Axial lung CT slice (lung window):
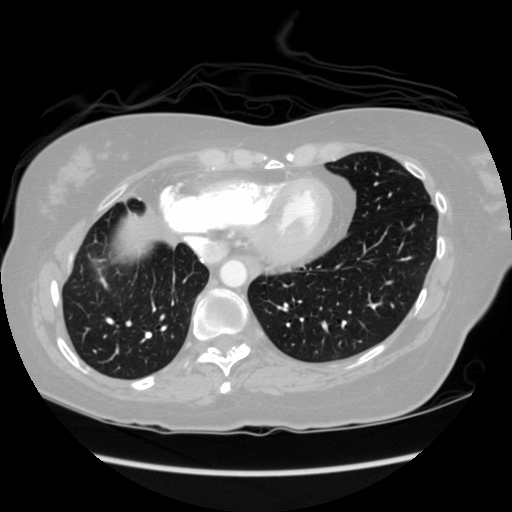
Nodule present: no